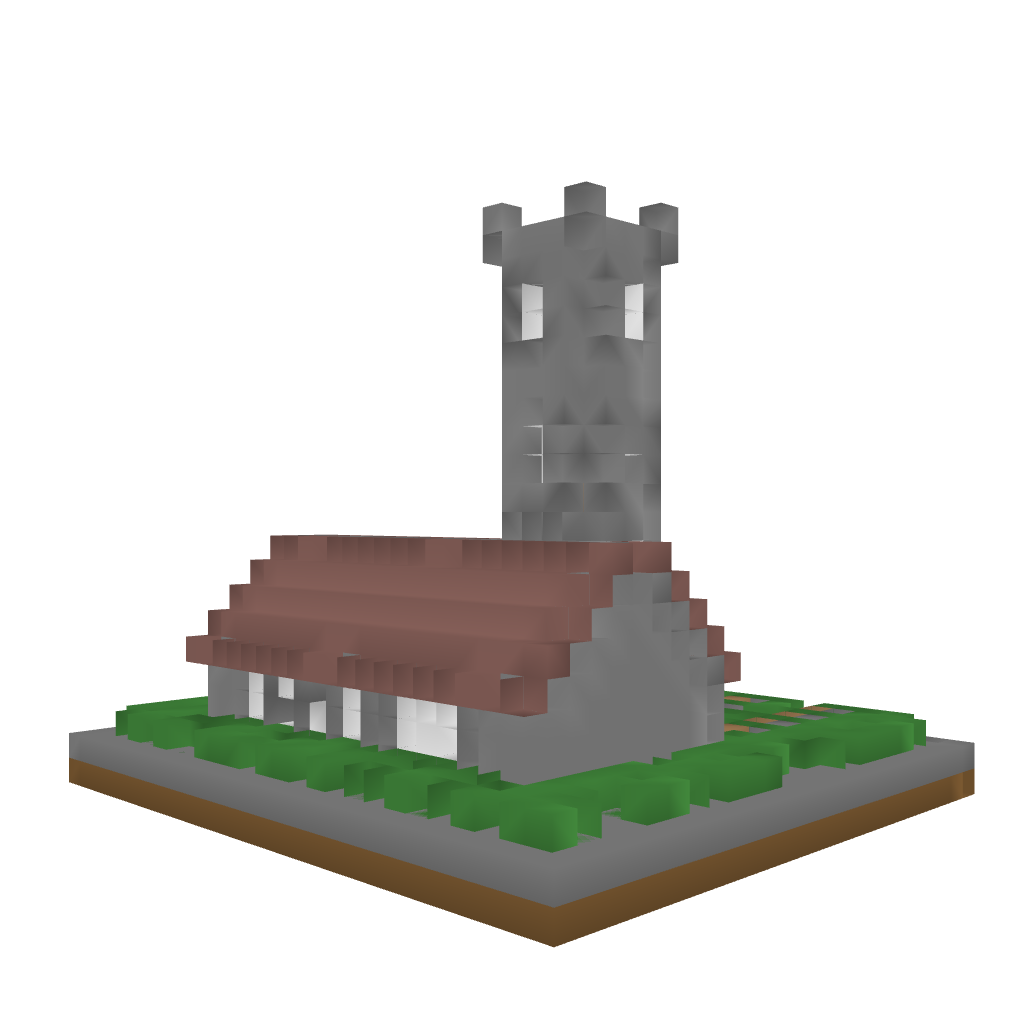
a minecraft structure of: Church With Cemetery [Updated for 1.7] bad low quality